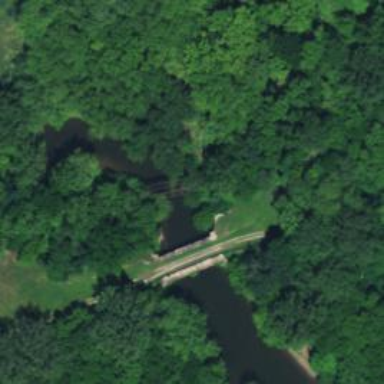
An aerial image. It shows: Aqueduct bridge over derelict canal.